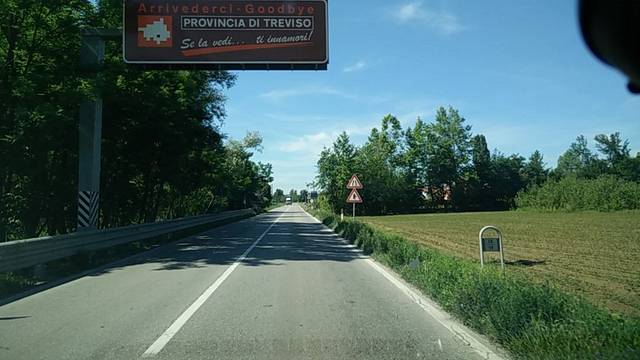
Region: Italy
Coordinates: 45.624, 12.082